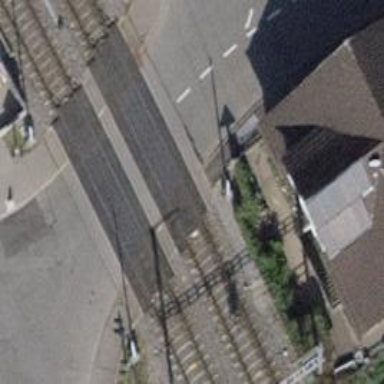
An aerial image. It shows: Full barrier level crossing on railway.